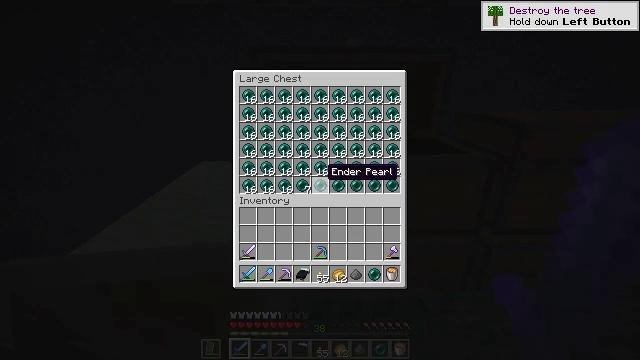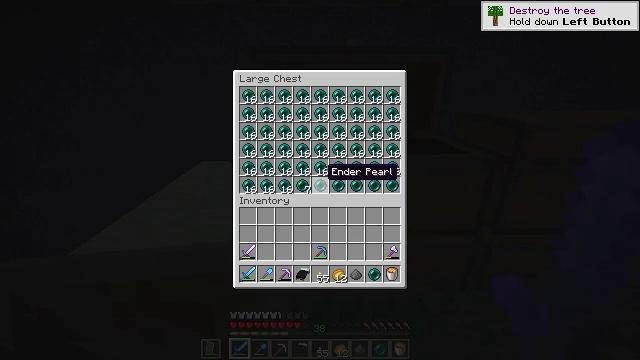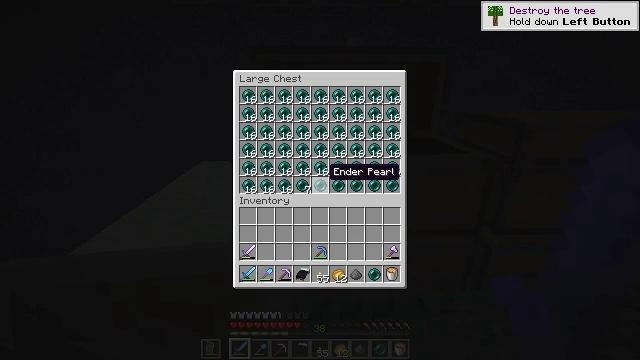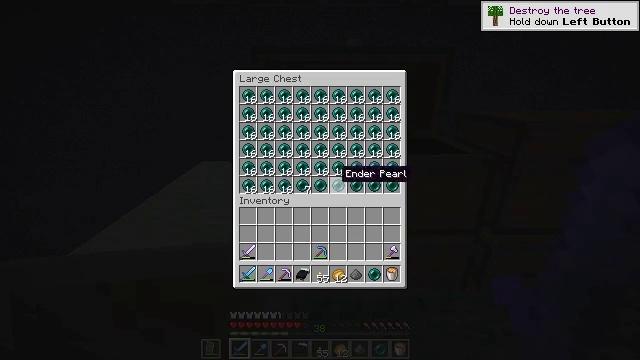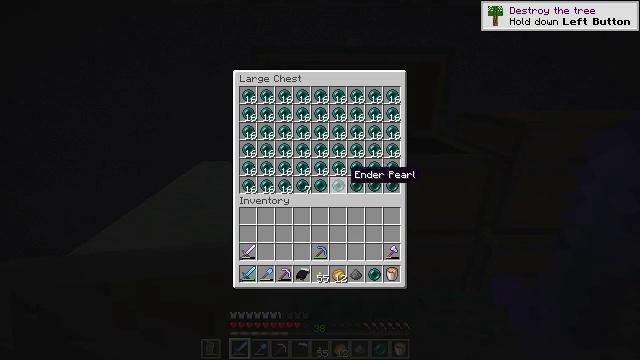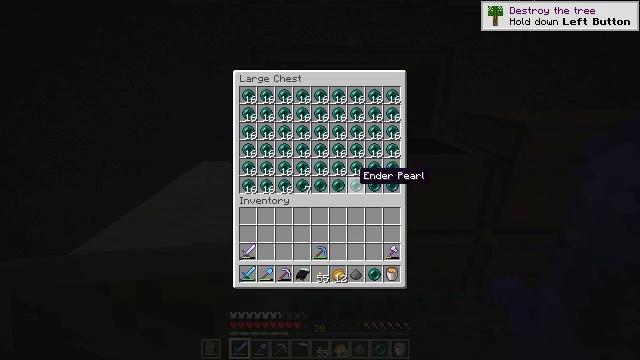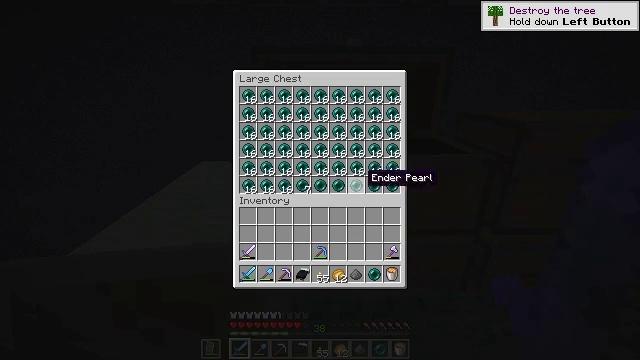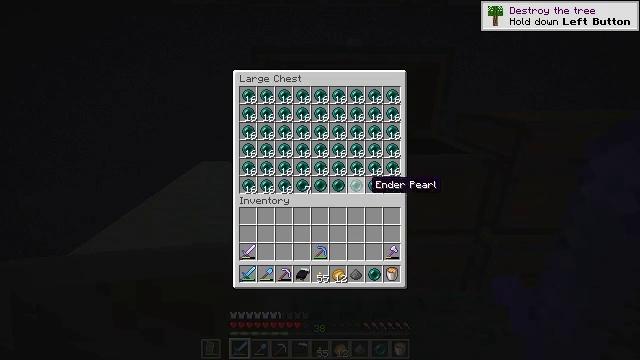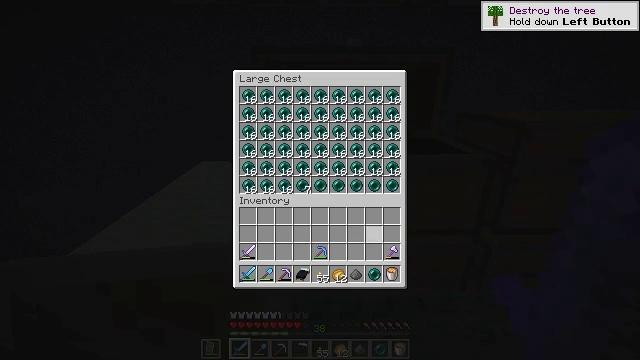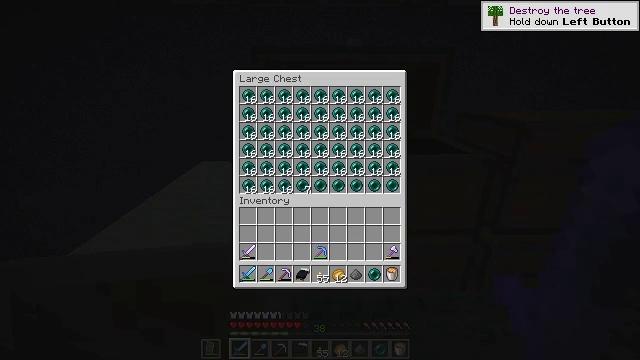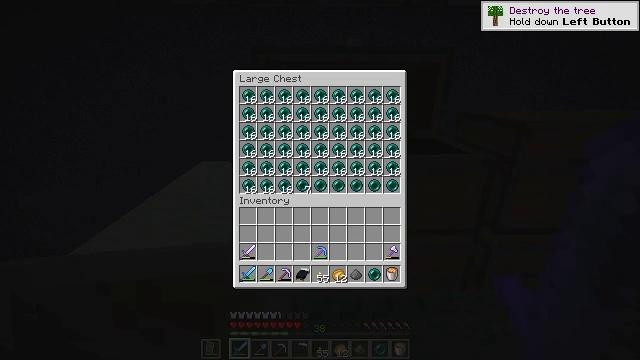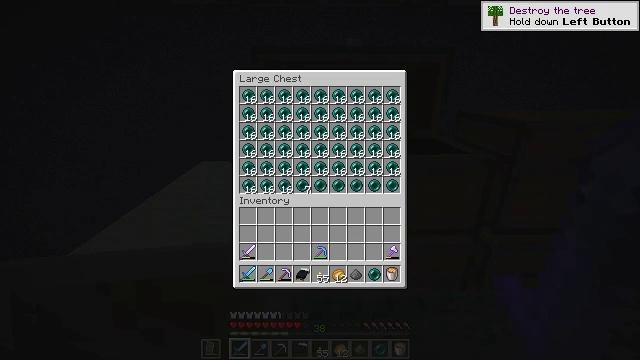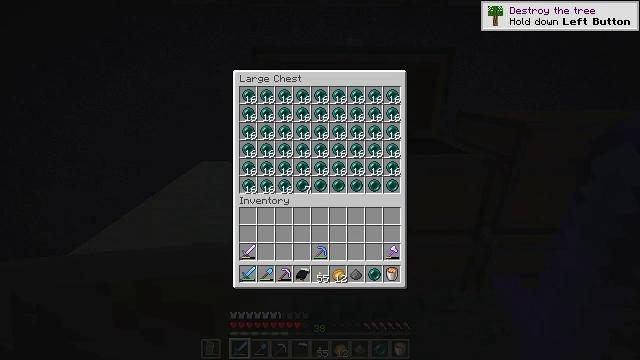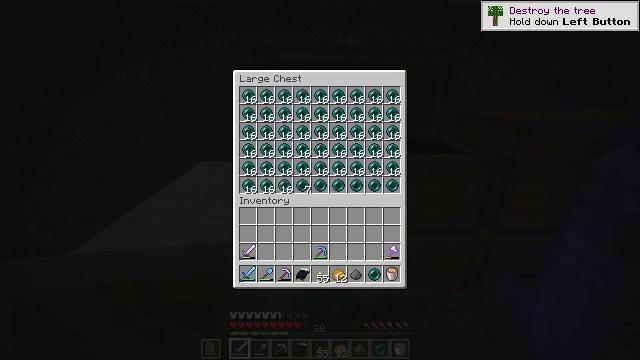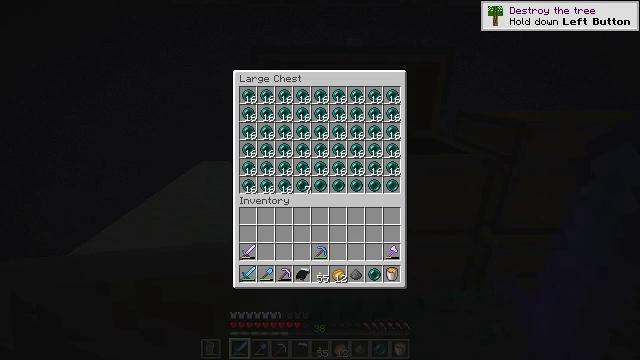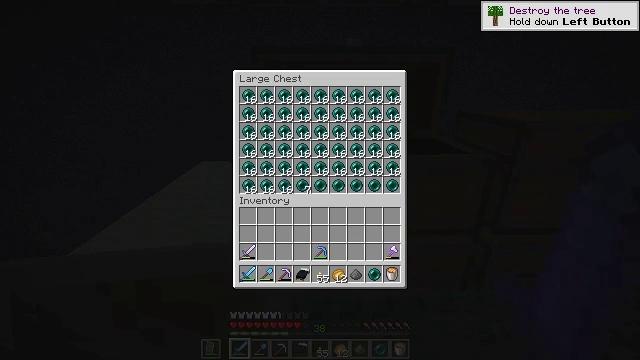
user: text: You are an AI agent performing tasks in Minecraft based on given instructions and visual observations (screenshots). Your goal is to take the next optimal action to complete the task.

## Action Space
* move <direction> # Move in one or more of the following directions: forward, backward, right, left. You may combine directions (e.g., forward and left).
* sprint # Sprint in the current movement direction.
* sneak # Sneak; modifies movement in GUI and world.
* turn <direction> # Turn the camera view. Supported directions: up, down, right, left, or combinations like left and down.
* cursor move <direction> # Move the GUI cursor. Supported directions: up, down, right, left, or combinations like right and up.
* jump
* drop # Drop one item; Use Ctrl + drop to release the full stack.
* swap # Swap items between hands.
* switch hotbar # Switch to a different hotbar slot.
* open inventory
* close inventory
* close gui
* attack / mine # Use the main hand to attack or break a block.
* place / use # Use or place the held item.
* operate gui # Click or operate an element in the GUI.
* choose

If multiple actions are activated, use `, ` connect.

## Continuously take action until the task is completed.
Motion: motion action
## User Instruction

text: Combat the enderman.
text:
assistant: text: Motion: no_op
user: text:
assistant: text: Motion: no_op
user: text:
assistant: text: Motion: cursor move right
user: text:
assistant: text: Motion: cursor move right
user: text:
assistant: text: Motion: cursor move right
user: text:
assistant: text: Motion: cursor move right
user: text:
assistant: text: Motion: no_op
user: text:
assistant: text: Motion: cursor move down
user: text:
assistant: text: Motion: sneak, cursor move down
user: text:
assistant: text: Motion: sneak, cursor move down
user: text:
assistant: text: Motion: sneak
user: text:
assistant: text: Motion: sneak
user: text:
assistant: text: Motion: sneak
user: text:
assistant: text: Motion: sneak
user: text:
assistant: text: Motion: sneak, cursor move right
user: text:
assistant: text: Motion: sneak
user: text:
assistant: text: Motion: sneak
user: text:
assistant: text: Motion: sneak
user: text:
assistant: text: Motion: sneak
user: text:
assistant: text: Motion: sneak
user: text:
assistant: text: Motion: sneak
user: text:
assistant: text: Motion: sneak
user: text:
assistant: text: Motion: sneak
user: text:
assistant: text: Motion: sneak
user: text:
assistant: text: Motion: sneak
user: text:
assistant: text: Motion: sneak, choose
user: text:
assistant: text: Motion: sneak, choose
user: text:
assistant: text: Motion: sneak, choose
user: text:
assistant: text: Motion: sneak
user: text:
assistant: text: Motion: sneak